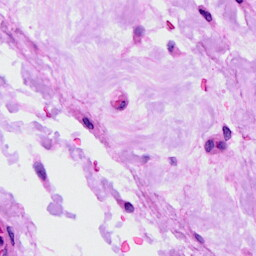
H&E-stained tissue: Ovarian